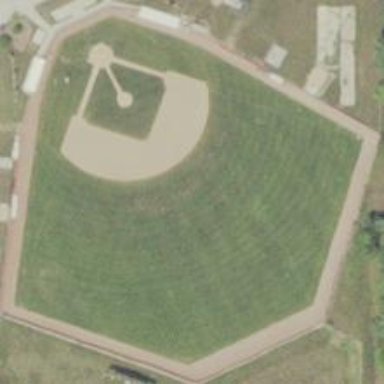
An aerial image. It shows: Baseball pitch for leisure land.